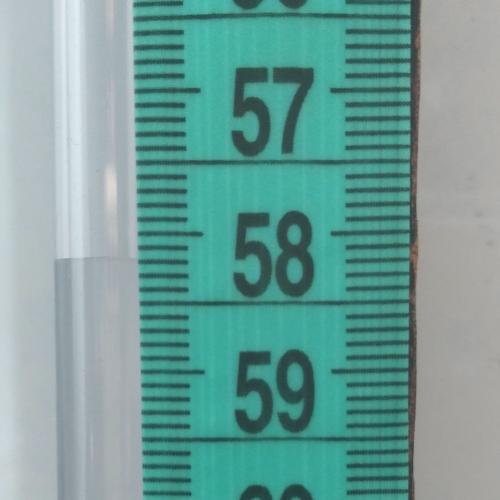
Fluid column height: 58.2 cm